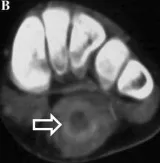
Nine-year-old girl with foreign body granuloma of the left foot. A and B: Coronal plain and enhanced computed tomography (CT) of the left foot. Plain CT showed a mass (solid arrow) with iso to low-density area. Peripheral area of the lesion was enhanced, but the center of the lesion was not (open arrow).
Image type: radiology (ct)